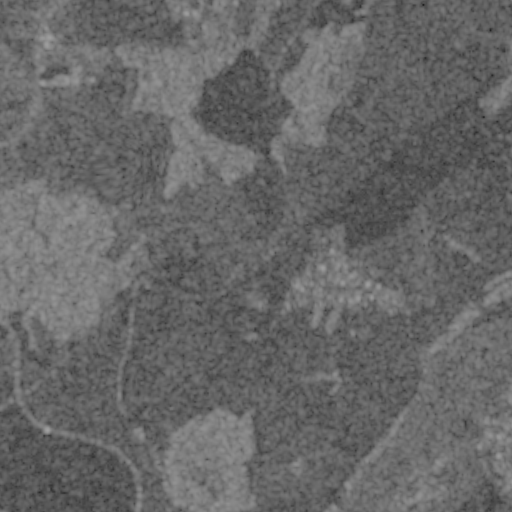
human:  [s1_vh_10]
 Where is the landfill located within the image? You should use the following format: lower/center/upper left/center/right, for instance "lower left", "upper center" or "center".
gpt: The landfill is located in the upper left of the image.
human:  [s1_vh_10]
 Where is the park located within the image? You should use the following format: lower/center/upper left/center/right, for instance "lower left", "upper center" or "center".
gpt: The park is located in the center of the image.
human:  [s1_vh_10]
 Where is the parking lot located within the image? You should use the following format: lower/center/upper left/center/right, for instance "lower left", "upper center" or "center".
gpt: The parking lot is located in the lower right of the image.
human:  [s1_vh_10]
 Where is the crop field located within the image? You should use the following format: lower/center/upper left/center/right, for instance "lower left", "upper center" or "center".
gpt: There is no crop field in the image.

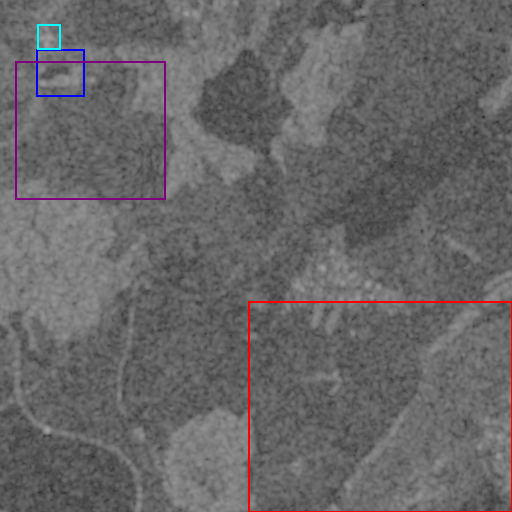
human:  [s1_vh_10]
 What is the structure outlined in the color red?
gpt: The structure outlined in red is a crop field.
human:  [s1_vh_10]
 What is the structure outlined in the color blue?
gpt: The structure outlined in blue is a landfill.
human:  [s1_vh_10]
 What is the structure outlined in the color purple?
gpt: The structure outlined in purple is a solar farm.
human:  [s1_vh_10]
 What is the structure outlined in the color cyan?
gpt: The structure outlined in cyan is a wastewater plant.
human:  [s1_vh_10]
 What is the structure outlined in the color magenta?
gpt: There is no magenta outline.